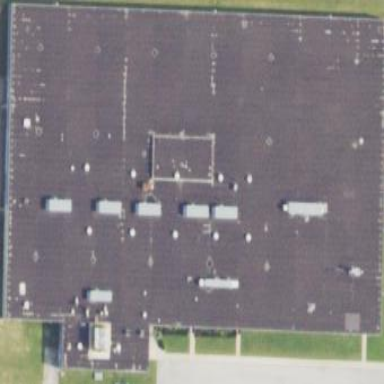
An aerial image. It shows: Warehouse.